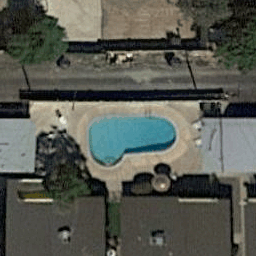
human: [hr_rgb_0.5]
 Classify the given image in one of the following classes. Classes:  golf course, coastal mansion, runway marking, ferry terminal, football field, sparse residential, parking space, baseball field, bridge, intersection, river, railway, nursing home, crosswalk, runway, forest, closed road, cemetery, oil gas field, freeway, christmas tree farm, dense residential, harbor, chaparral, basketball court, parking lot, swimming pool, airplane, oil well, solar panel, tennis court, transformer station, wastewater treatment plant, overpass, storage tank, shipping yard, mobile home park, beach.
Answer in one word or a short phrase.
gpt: swimming pool